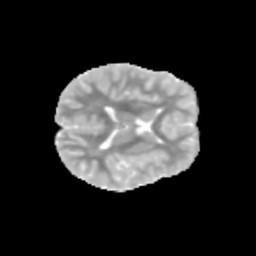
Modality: MD
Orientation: axial
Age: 9
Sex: male
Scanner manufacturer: siemens
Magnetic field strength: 3 T
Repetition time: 3.8 s
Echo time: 0.07 s